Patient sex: M
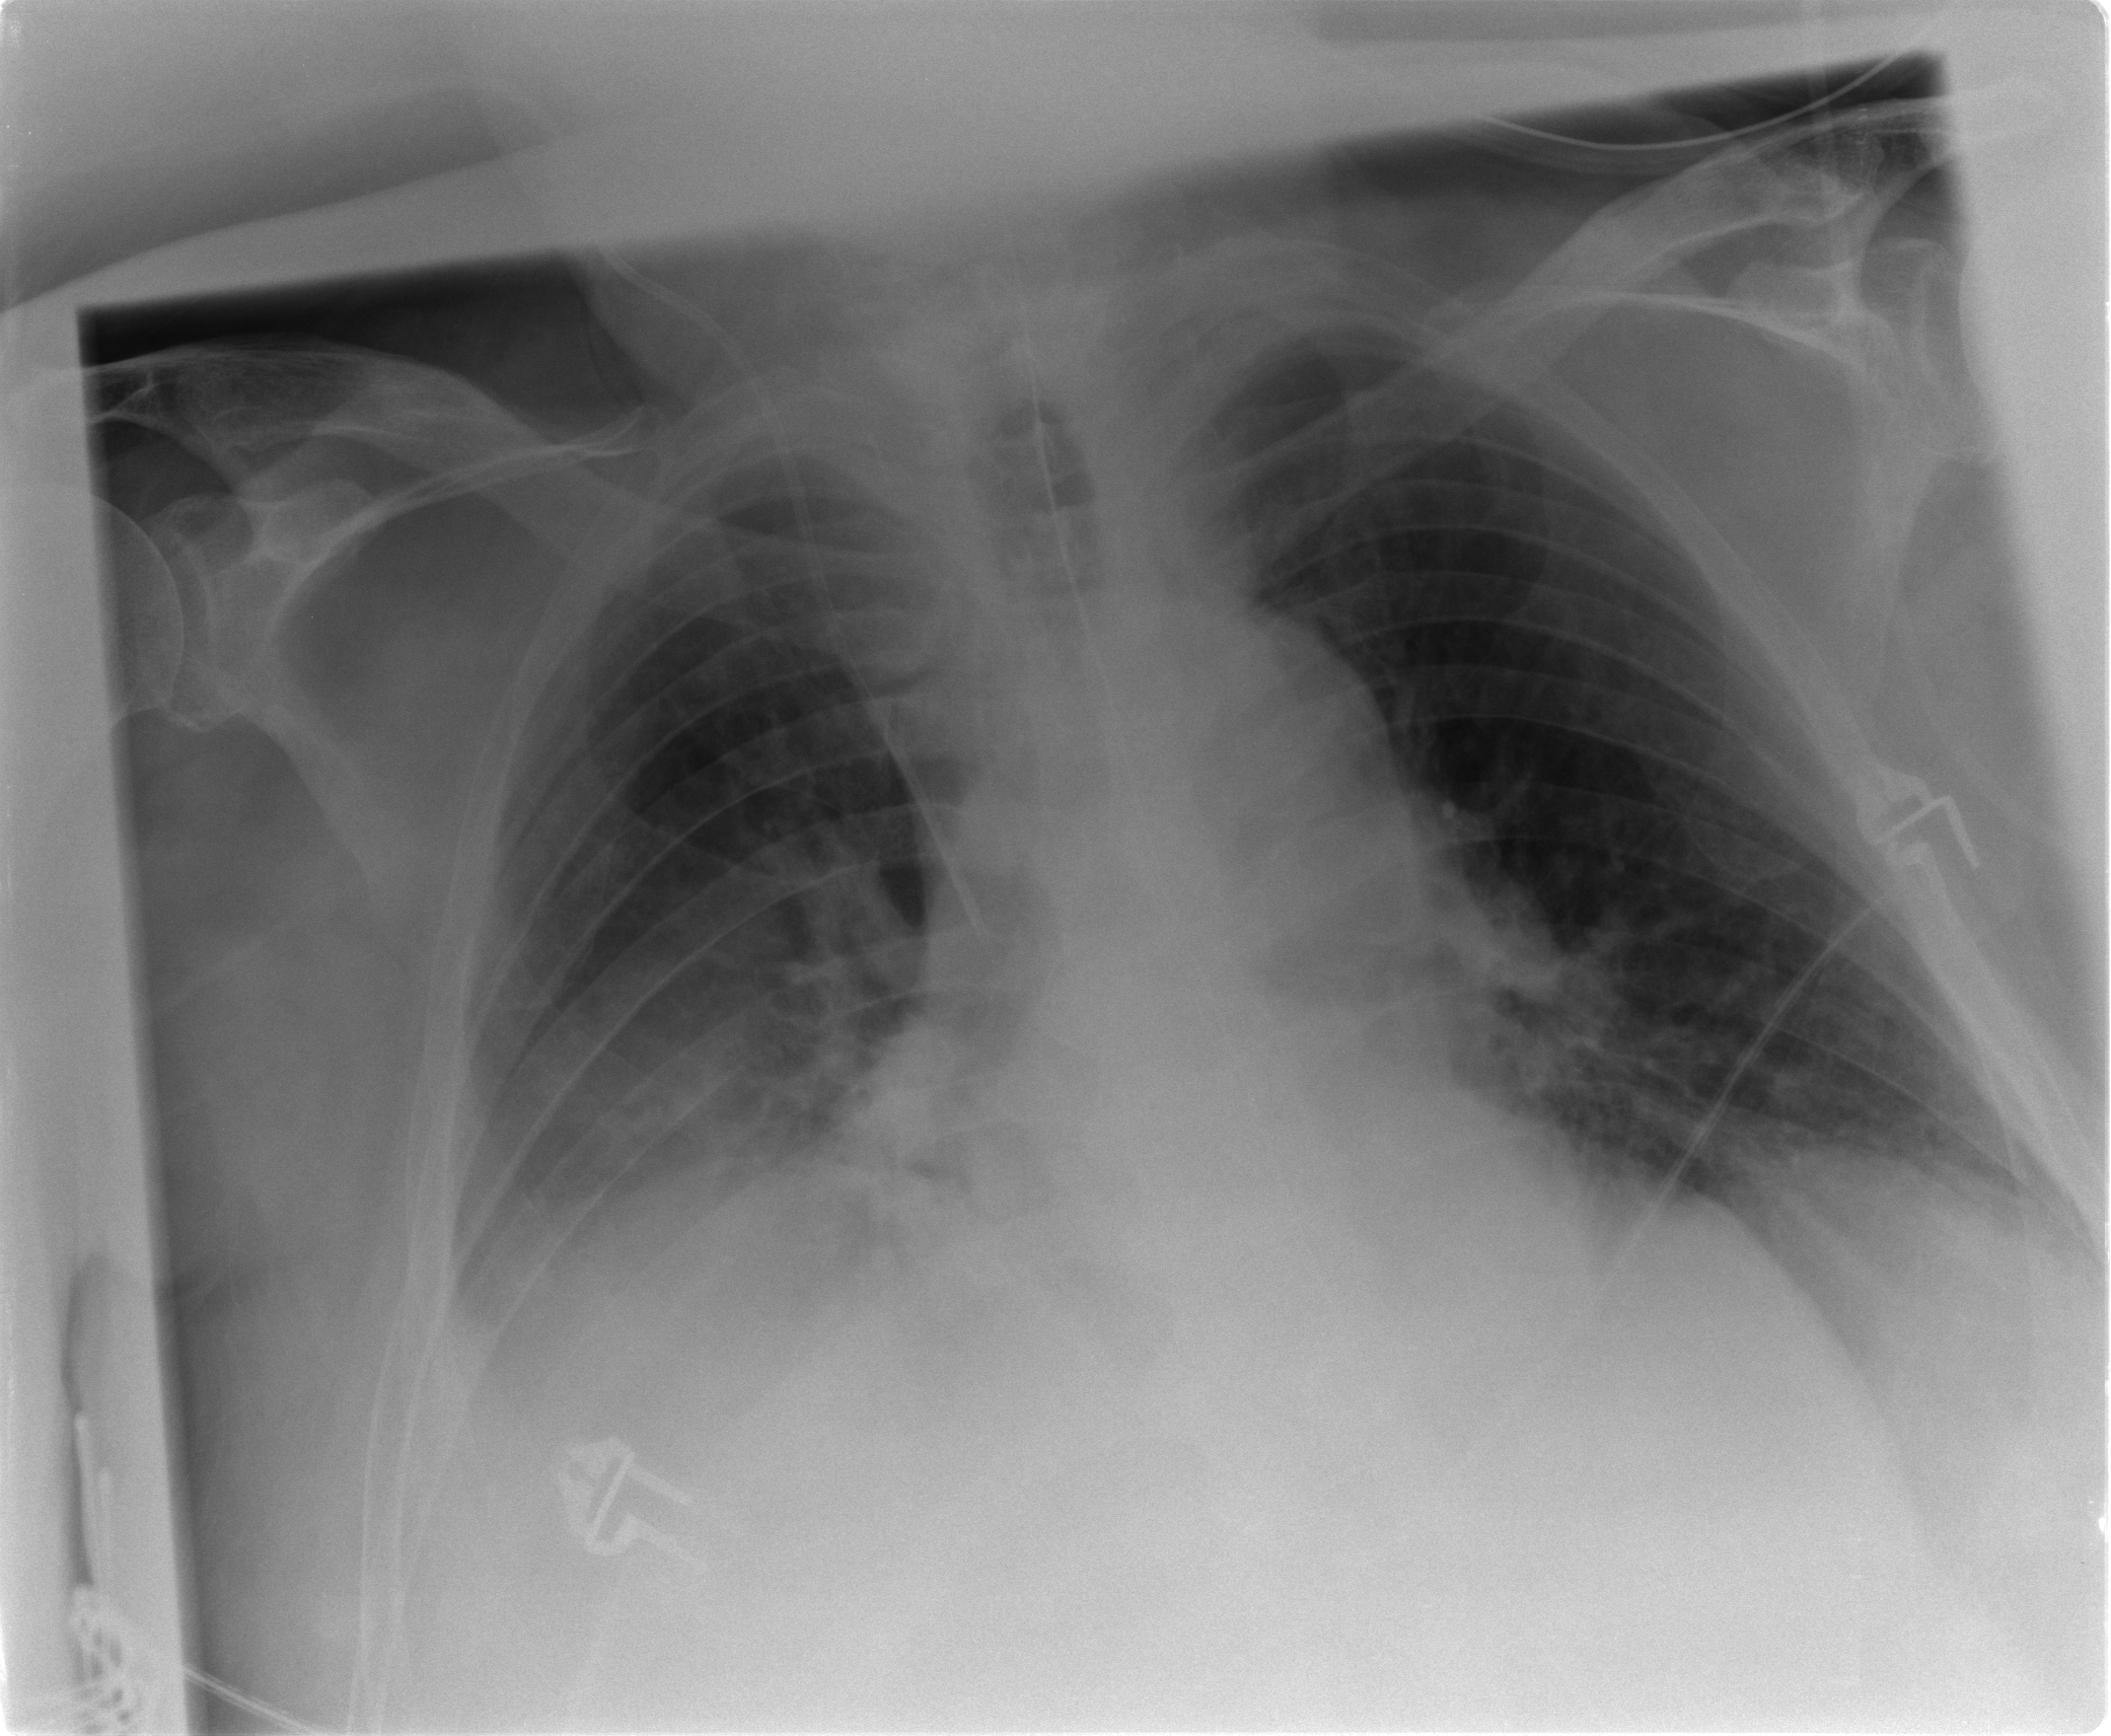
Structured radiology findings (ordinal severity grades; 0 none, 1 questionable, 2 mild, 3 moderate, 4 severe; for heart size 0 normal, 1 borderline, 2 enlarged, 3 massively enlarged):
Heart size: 2
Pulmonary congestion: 2
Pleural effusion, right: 2
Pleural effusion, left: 1
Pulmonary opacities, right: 2
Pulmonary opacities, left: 1
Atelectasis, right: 2
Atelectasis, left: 2